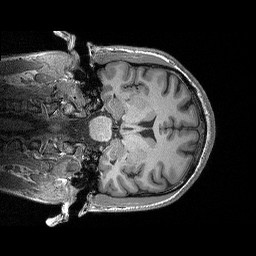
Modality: T1w
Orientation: coronal
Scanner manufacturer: siemens
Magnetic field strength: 3 T
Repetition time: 2.3 s
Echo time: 0.00298 s